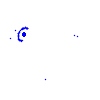
Particle: electron